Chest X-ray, AP view. Patient: 32 years old, sex F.
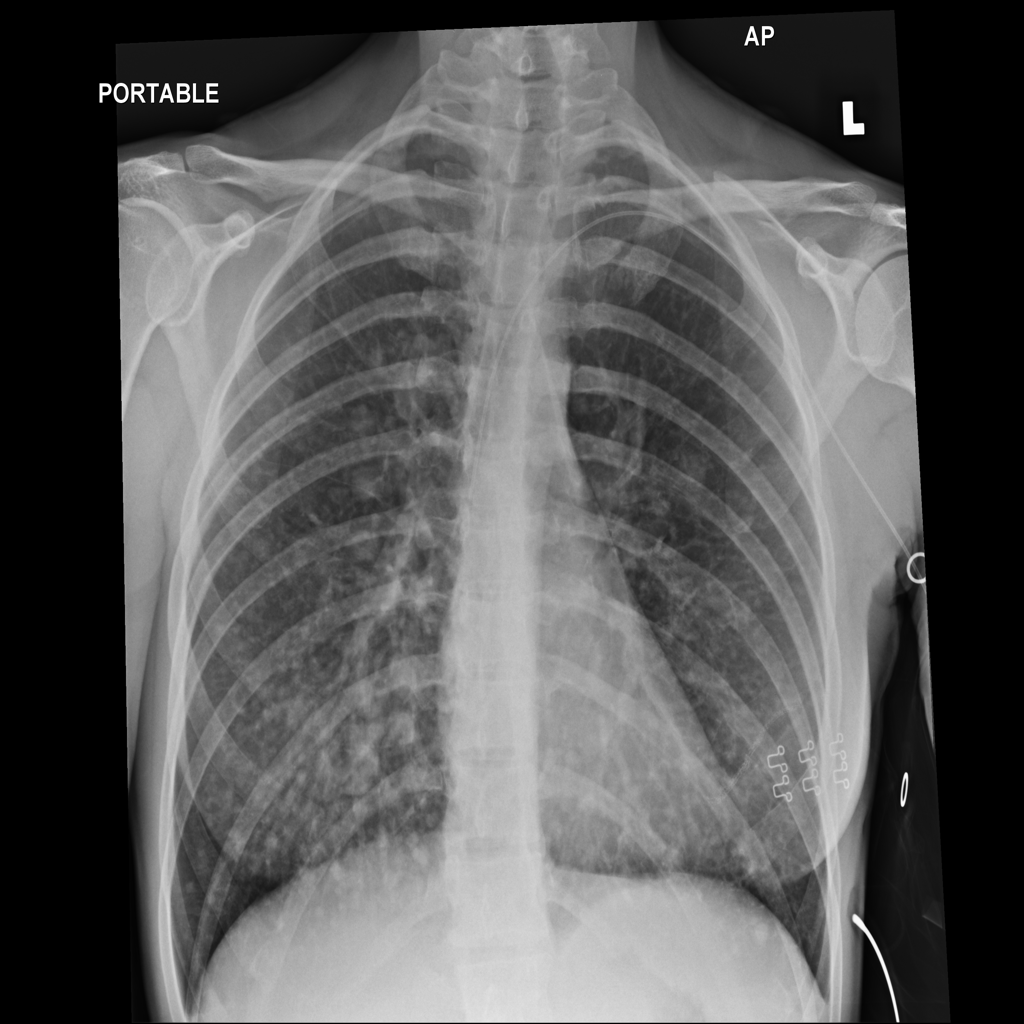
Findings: Nodule